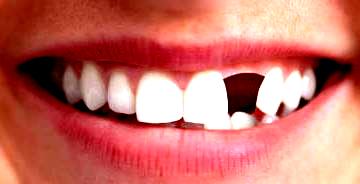
Condition: hypodontia